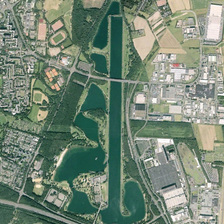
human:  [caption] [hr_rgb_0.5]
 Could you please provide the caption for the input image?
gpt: some light gray road through the park while some meadow besides .

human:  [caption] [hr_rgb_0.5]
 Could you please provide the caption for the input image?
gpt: some lakes in the middle while with many dark green plants and buildings besides .

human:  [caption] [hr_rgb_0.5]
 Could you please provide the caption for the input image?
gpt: one straight river and some little irregular lake in the middle .

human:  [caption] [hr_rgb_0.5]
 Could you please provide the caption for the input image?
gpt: some lakes with dark green water in the middle while with many buildings and plants surrounded .

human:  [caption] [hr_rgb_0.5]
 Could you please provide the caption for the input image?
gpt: many buildings are around a park with a irregular lake .